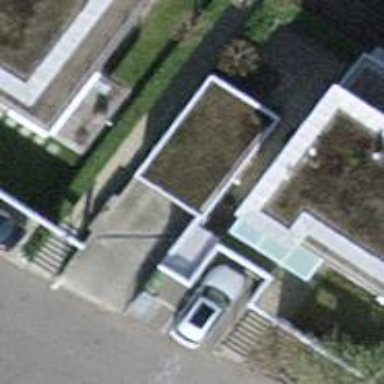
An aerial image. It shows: Parking entrance.